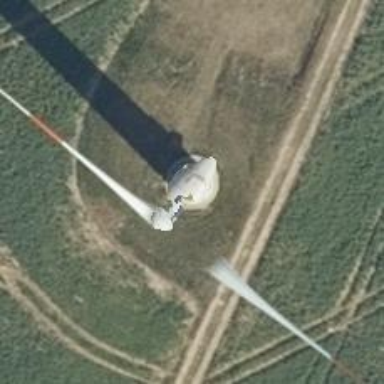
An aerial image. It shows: Wind generator in the form of horizontal axis wind turbine.